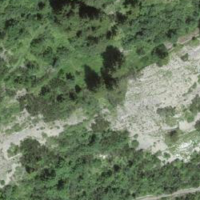
EUNIS habitat code: 31
Species observed at this site:
Angelica sylvestris